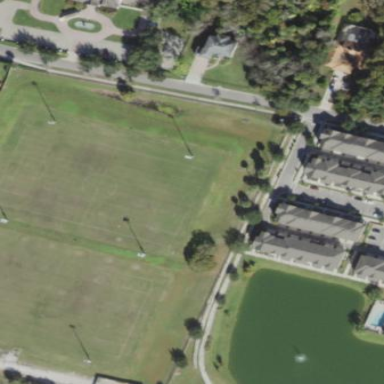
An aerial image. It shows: Soccer pitch for leisure land activities.